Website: walmart
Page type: delivery-shipping
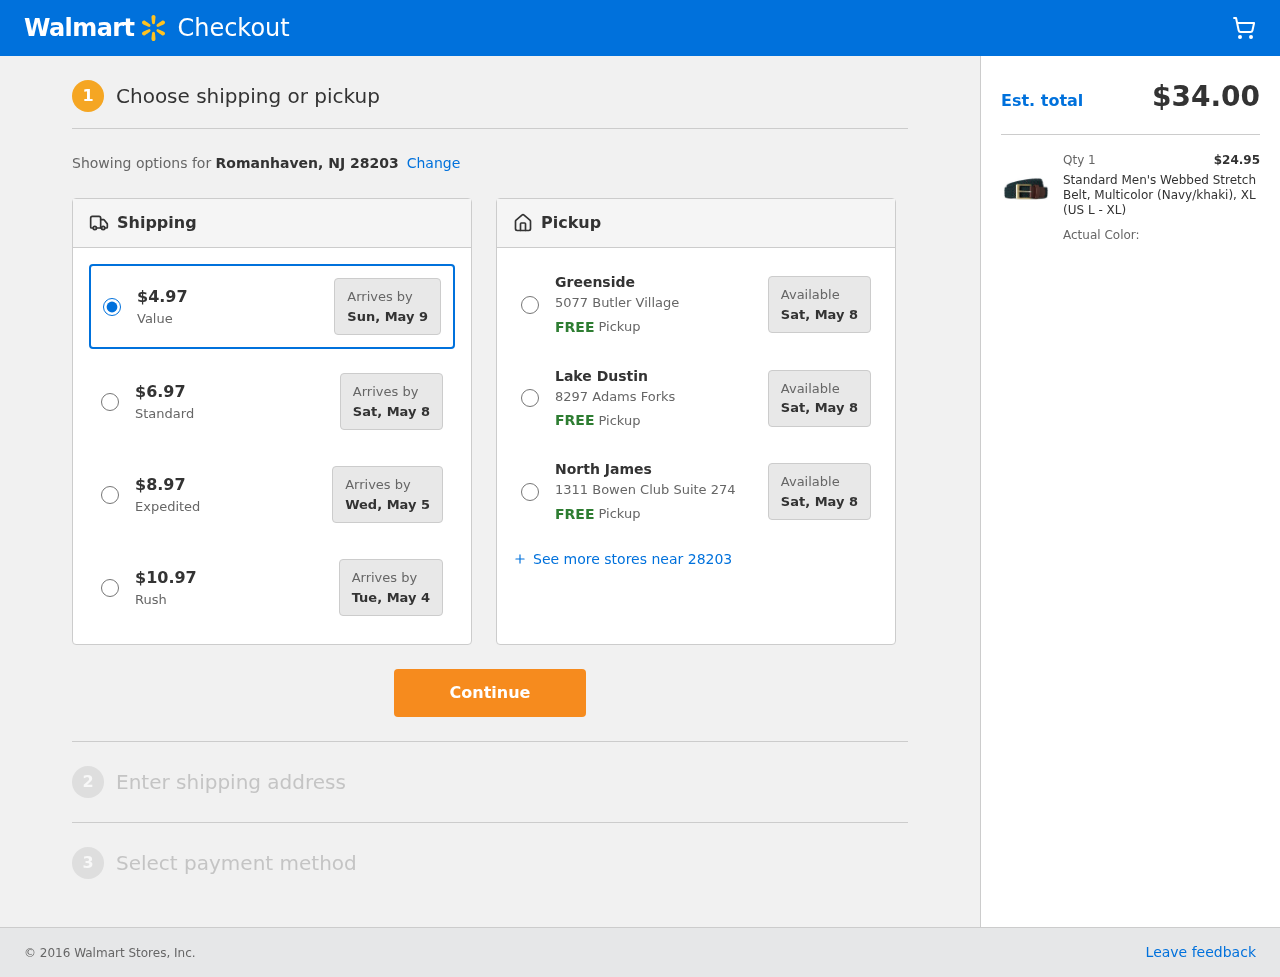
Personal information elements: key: PII_CITY_STATE_ZIP
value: Romanhaven, NJ 28203
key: PII_LOCATION1_CITY
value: Greenside
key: PII_LOCATION1_STREET
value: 5077 Butler Village
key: PII_LOCATION2_CITY
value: Lake Dustin
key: PII_LOCATION2_STREET
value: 8297 Adams Forks
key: PII_LOCATION3_CITY
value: North James
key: PII_LOCATION3_STREET
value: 1311 Bowen Club Suite 274
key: PII_POSTCODE
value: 28203
Product elements: key: PRODUCT1_NAME
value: Standard Men's Webbed Stretch Belt, Multicolor (Navy/khaki), XL (US L - XL)
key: PRODUCT1_PRICE
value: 24.95
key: PRODUCT1_QUANTITY
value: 1
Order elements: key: ORDER_SHIPPING_COST
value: $4.97
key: ORDER_SHIPPING_COST
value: $6.97
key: ORDER_SHIPPING_COST
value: $8.97
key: ORDER_SHIPPING_COST
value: $10.97
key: ORDER_DELIVERY_DATE
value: Sat, May 8
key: ORDER_DELIVERY_DATE
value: Tue, May 4
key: ORDER_DELIVERY_DATE
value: Sun, May 9
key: ORDER_DELIVERY_DATE
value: Wed, May 5
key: ORDER_TOTAL
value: $34.00